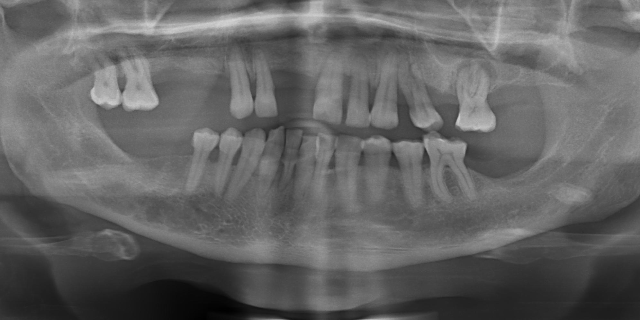
adult